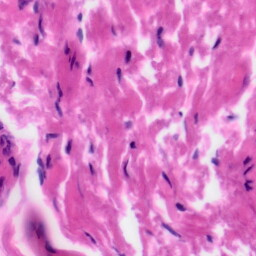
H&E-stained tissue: Tonsil